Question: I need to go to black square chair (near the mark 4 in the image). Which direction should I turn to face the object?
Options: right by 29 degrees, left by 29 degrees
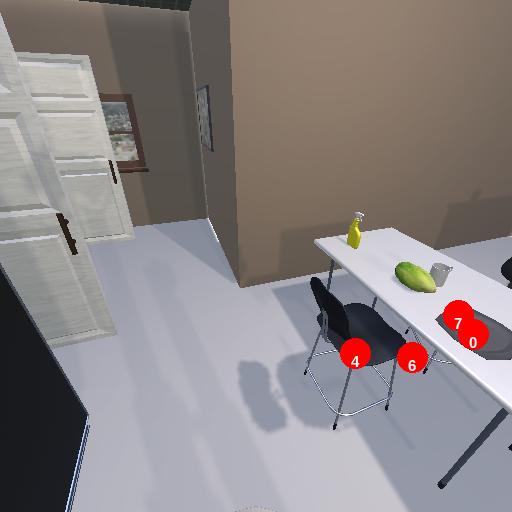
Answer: right by 29 degrees